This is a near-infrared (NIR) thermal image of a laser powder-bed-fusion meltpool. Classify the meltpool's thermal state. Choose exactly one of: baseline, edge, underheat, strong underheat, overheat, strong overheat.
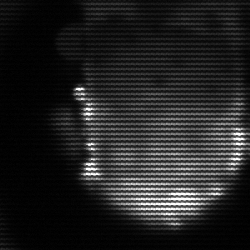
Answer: baseline